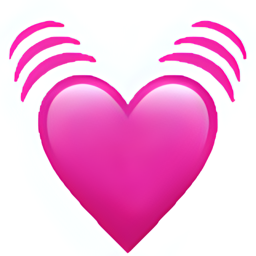
Name: beating heart
Emoji: 💓
Group: Smileys & Emotion
Sub-group: emotion